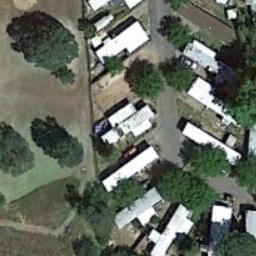
Label: residential